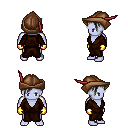
a pixel art fantasy rpg character, male body template, dark elf, purple skin, brown robe, teal pants, gray pixie cut hairstyle, leather cap, gold gloves, four views (front, back, left, right), 2x2 character sprite sheet, small pixel art, hard edges, no anti-aliasing